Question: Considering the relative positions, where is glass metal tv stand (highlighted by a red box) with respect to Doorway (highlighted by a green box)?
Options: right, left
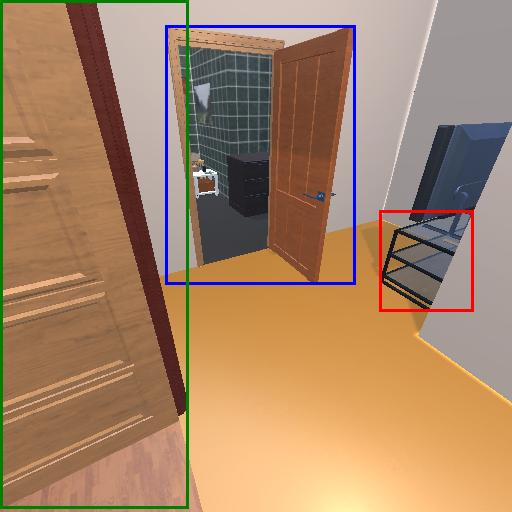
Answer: right